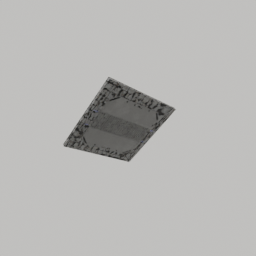
Label: furniture